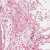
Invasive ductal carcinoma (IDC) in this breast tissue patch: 0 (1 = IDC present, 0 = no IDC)